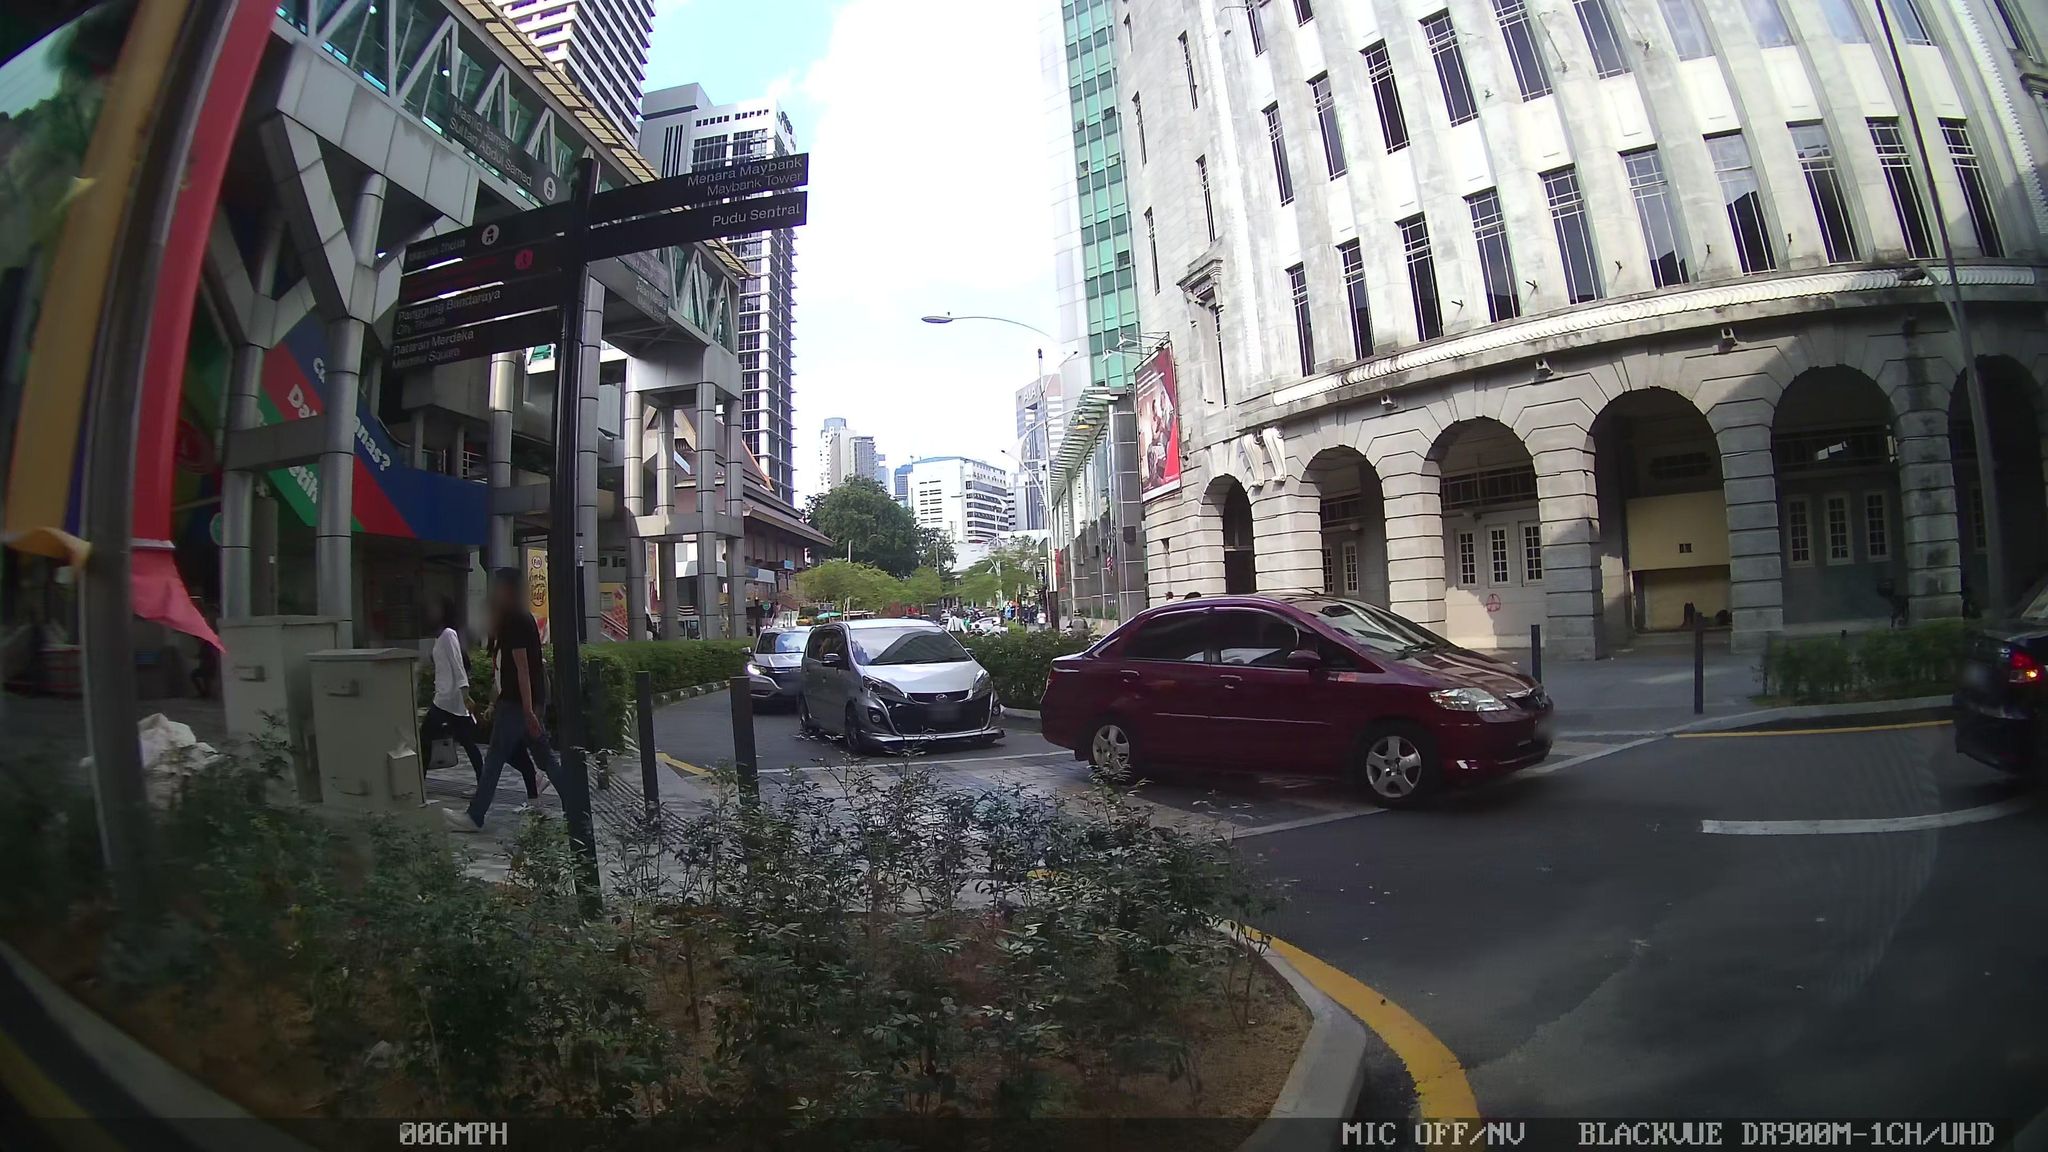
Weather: clear
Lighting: day
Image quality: good
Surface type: driving surface
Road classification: steps, corridor
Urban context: urban centre
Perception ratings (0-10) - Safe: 7.47, Lively: 9.46, Beautiful: 6.7, Boring: 3.22, Depressing: 1.97, Wealthy: 7.34